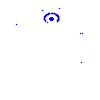
Particle: kaon